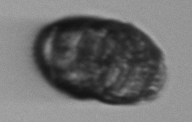
Label: Margalefidinium